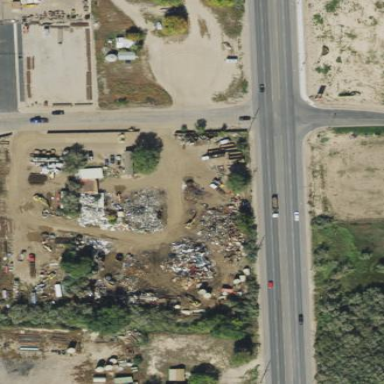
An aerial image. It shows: Scrap yard situated in industrial area.